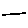
Label: line